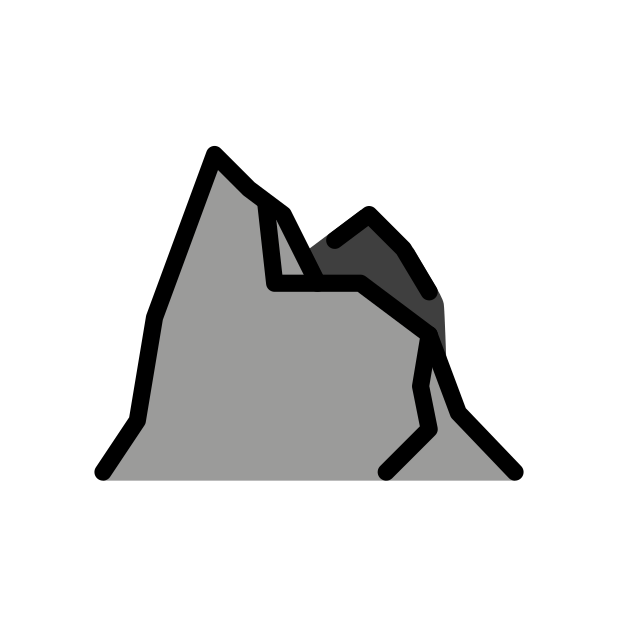
Emoji: ⛰
Name: mountain
Unicode: 0x26f0